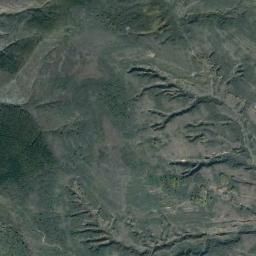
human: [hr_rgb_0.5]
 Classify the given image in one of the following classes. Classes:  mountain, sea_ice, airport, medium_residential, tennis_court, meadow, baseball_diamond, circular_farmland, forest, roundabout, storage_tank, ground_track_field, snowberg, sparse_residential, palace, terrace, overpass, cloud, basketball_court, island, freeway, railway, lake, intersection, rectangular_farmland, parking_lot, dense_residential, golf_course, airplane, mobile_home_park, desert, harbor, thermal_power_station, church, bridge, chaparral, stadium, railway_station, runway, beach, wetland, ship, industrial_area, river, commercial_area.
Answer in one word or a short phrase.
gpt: mountain